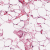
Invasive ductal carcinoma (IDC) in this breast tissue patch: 0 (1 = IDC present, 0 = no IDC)